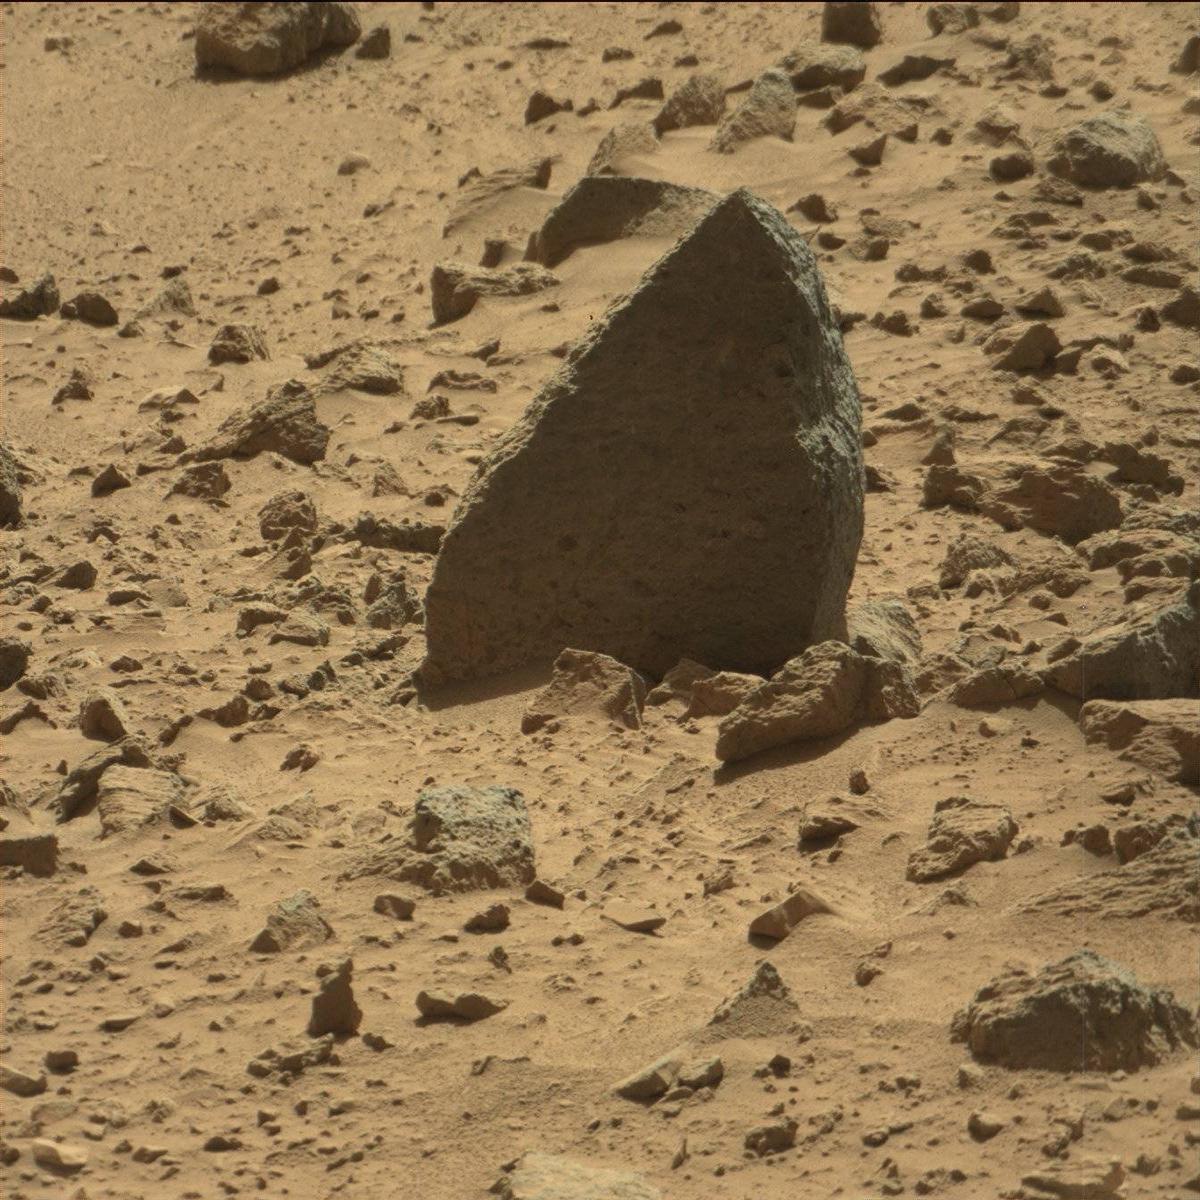
Terrain classes present: Bedrock, Rock, Sand / Soil